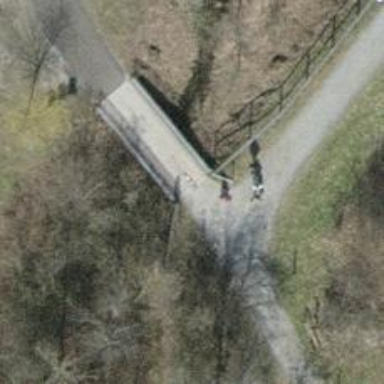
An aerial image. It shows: Gate.